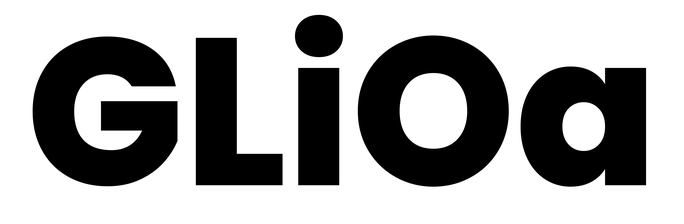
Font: Poppins-ExtraBold